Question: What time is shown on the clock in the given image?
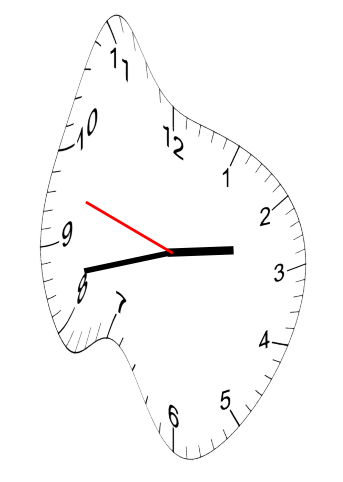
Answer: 02:42:48